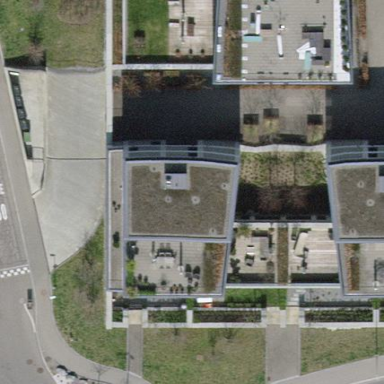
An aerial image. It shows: Building with flat grey roof. The building is light grey in color.